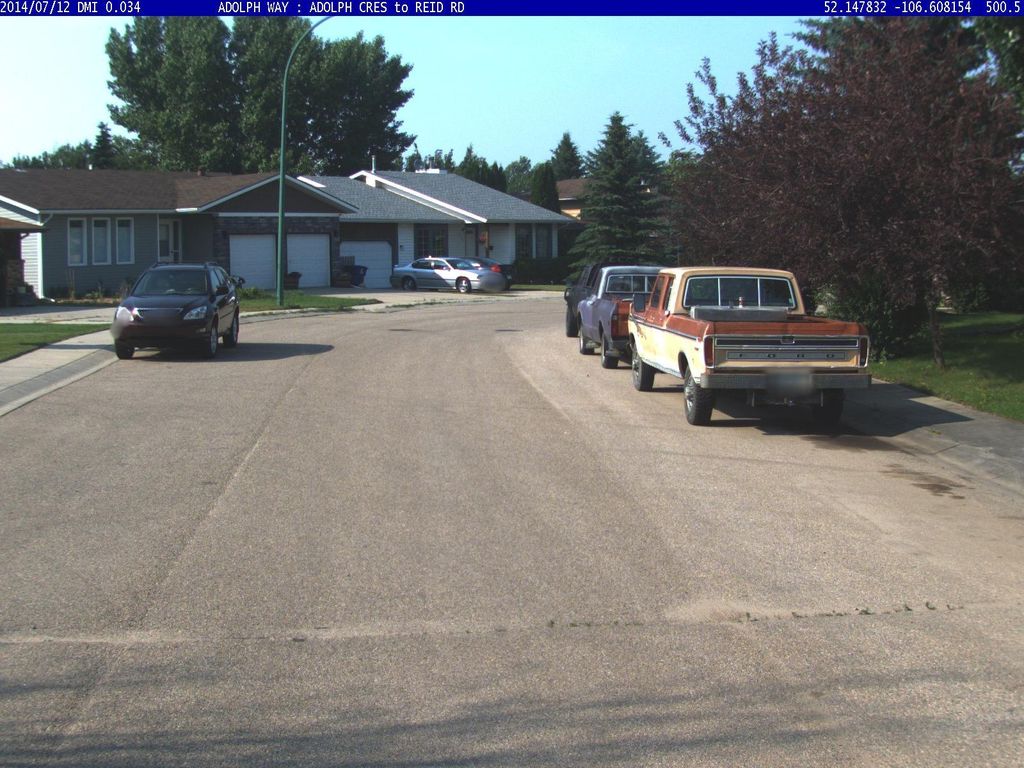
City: saskatoon